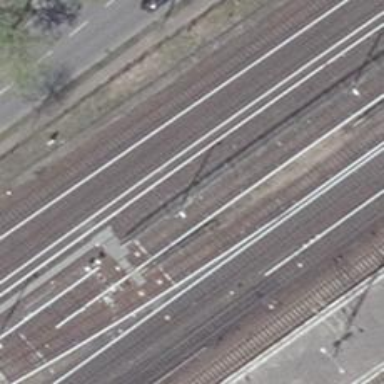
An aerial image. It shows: Yard serving light rail electrified rail system with bottom electrification.